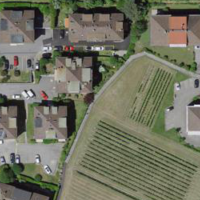
EUNIS habitat code: 55
Species observed at this site:
Prunella vulgaris
Asplenium ruta-muraria